Field crop: maize
Growth stage: 1
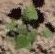
Species: chenopodium